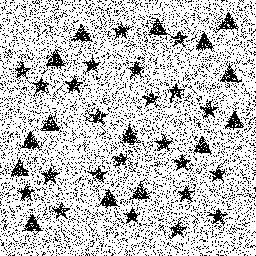
Squares: 0
Triangles: 15
Stars: 23
Total shapes: 38